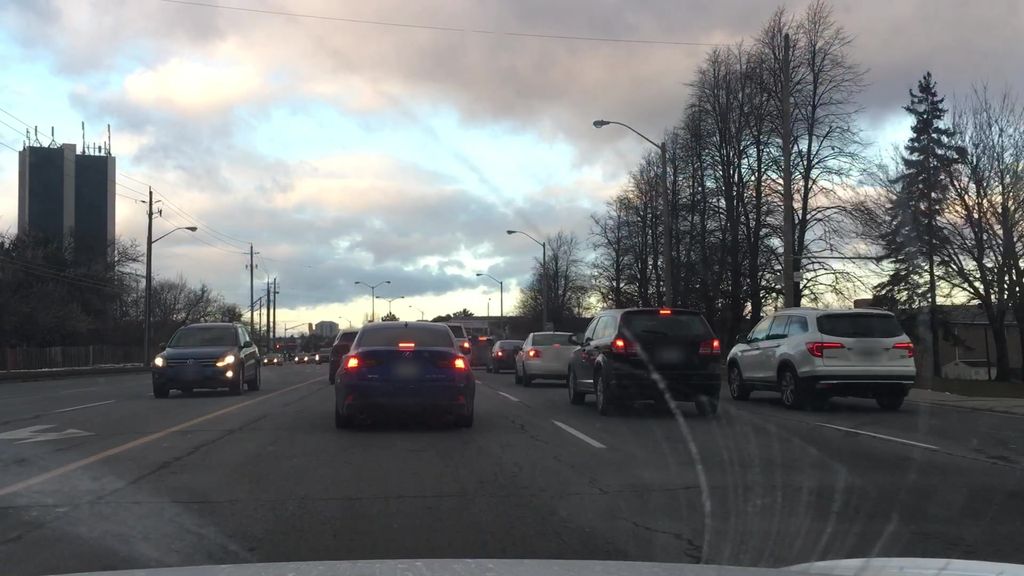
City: toronto